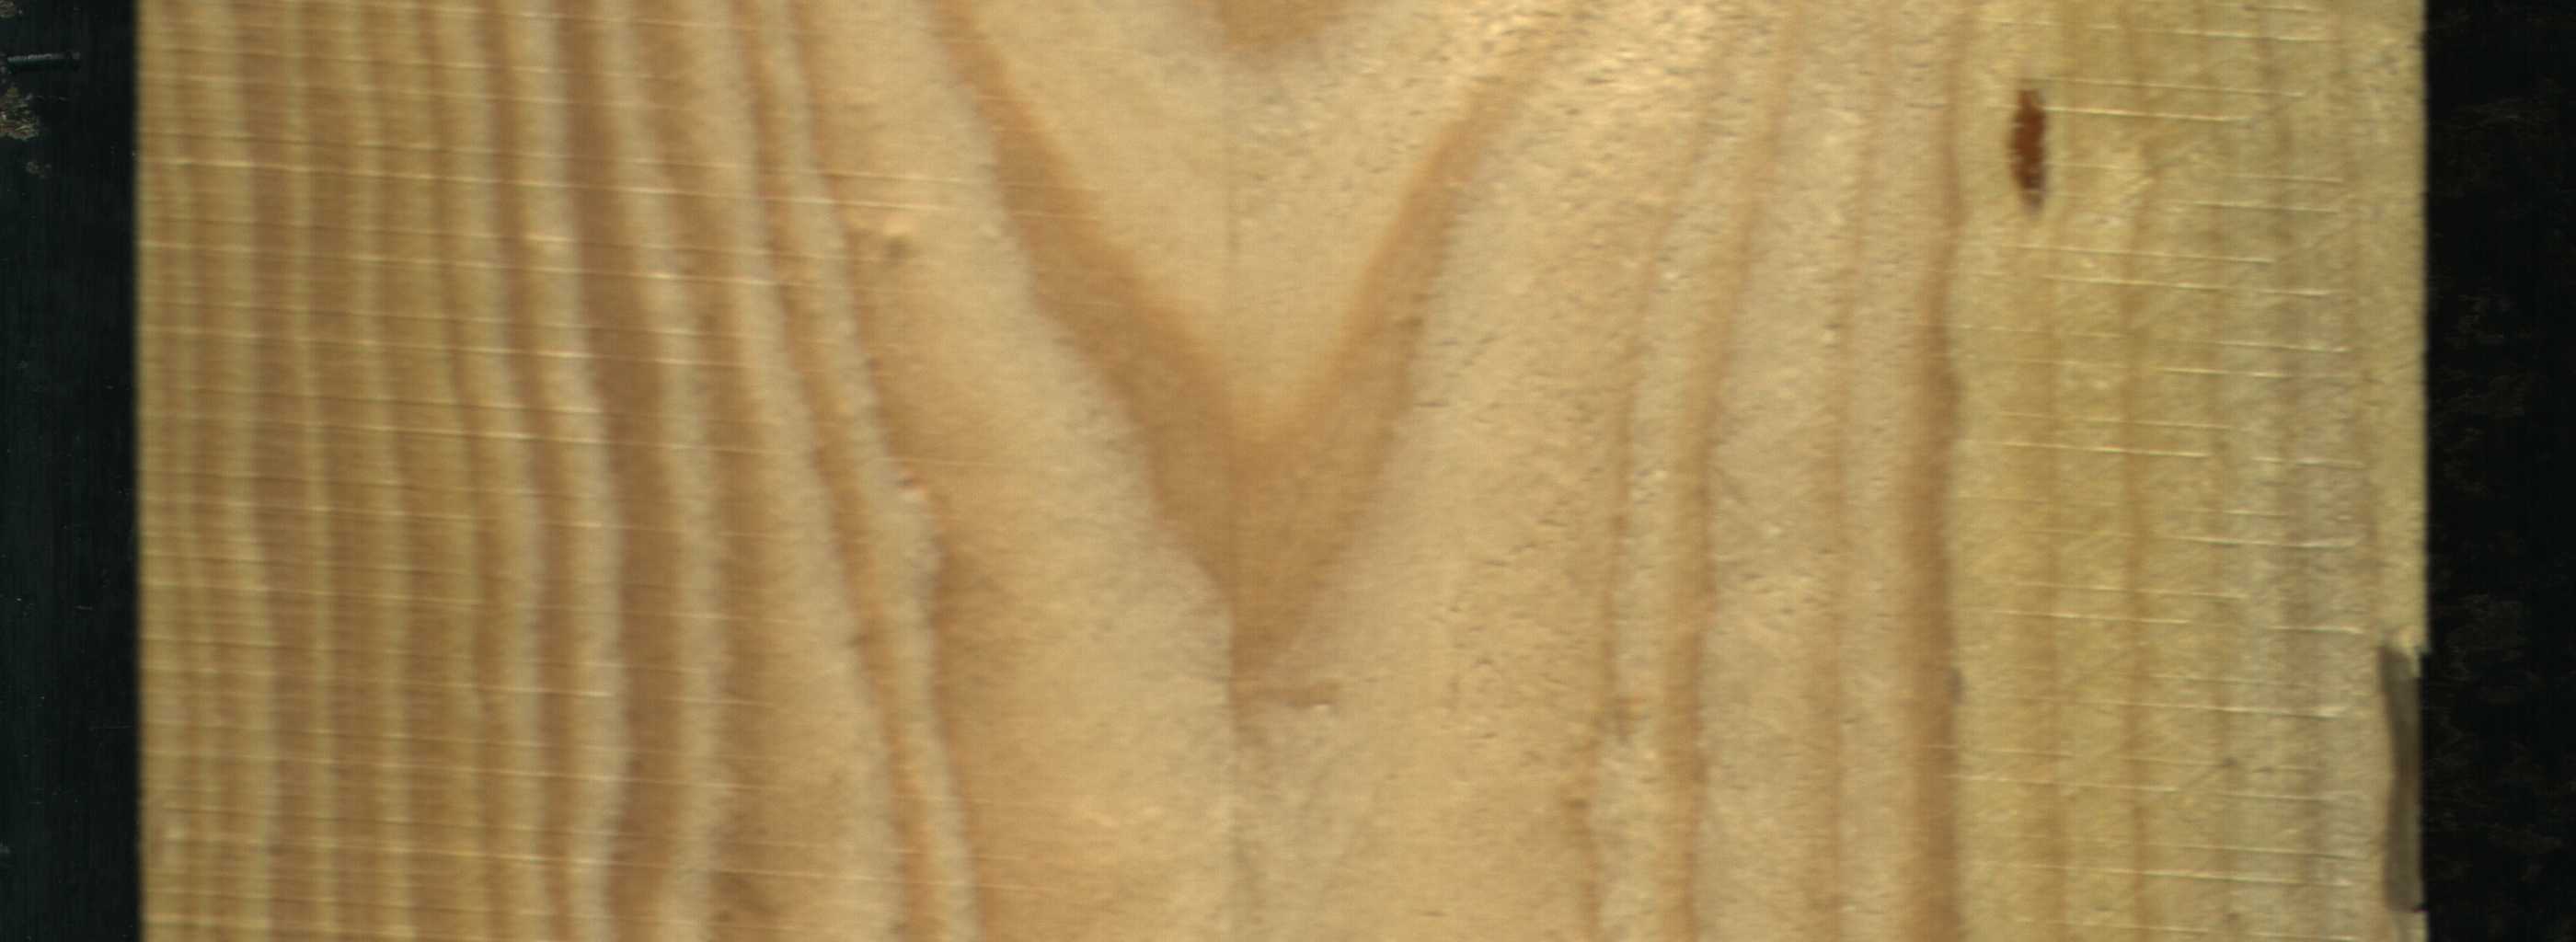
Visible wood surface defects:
resin